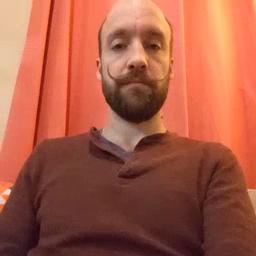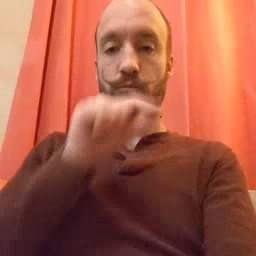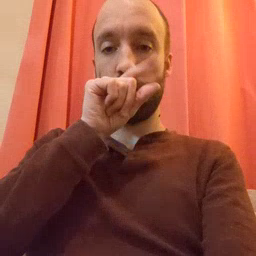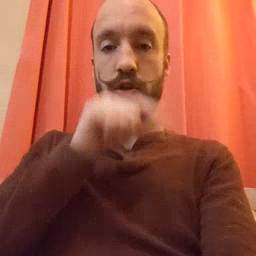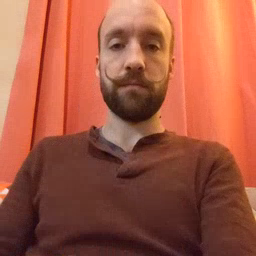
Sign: bird